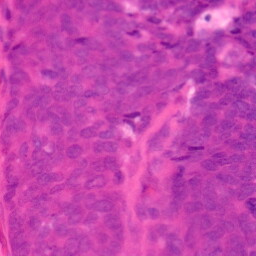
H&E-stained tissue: Colon